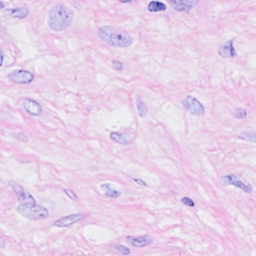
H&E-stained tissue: Breast